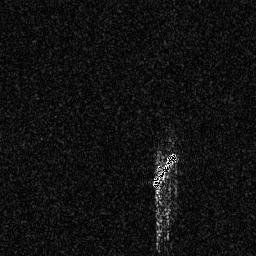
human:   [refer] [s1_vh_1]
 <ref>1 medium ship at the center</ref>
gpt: <box>[[58, 58, 68, 73, 0]]</box>